Question: I want create a car dashboard to use with an application written for Android OS. My application retrieves already the wanted data, but now I want to improve the appearance.
I can create a dashboard like this using photoshop.

My first question is, how can I rotate the needle to show the actual speed and rpm ? It's possible to do it with Canvas ?
Another question is, can I use the place in the middle to show other data like time elapsed or a map ? How ?
I hope you can help me out.
Thank you.
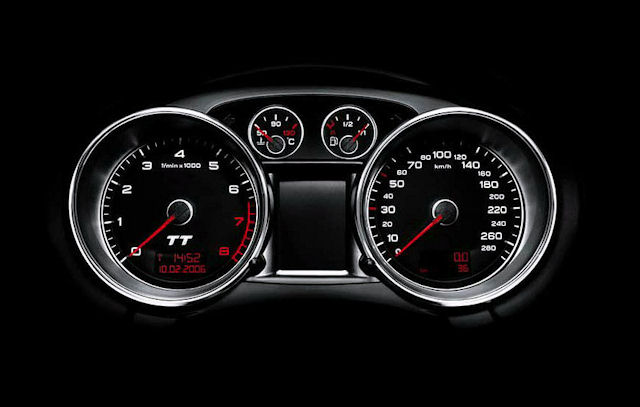
Answer: Remove the arrows in the picture and draw a red line for each programatically. And add a textbox/label over the display in the middle.